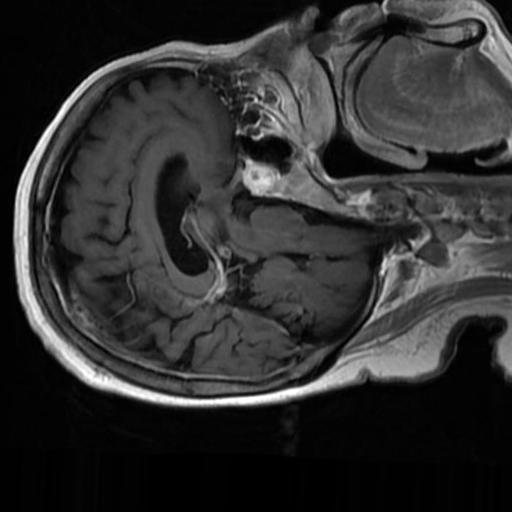
Label: brain_tumor